Question: I need to make a header in HTML/CSS that should look like this:

There are 3 sections containind different elements, always both vertically und horizontally centered.
The middle section should be able to receive arbitrary number of images. Depending on user actions, new images will be added.
Any suggestions?
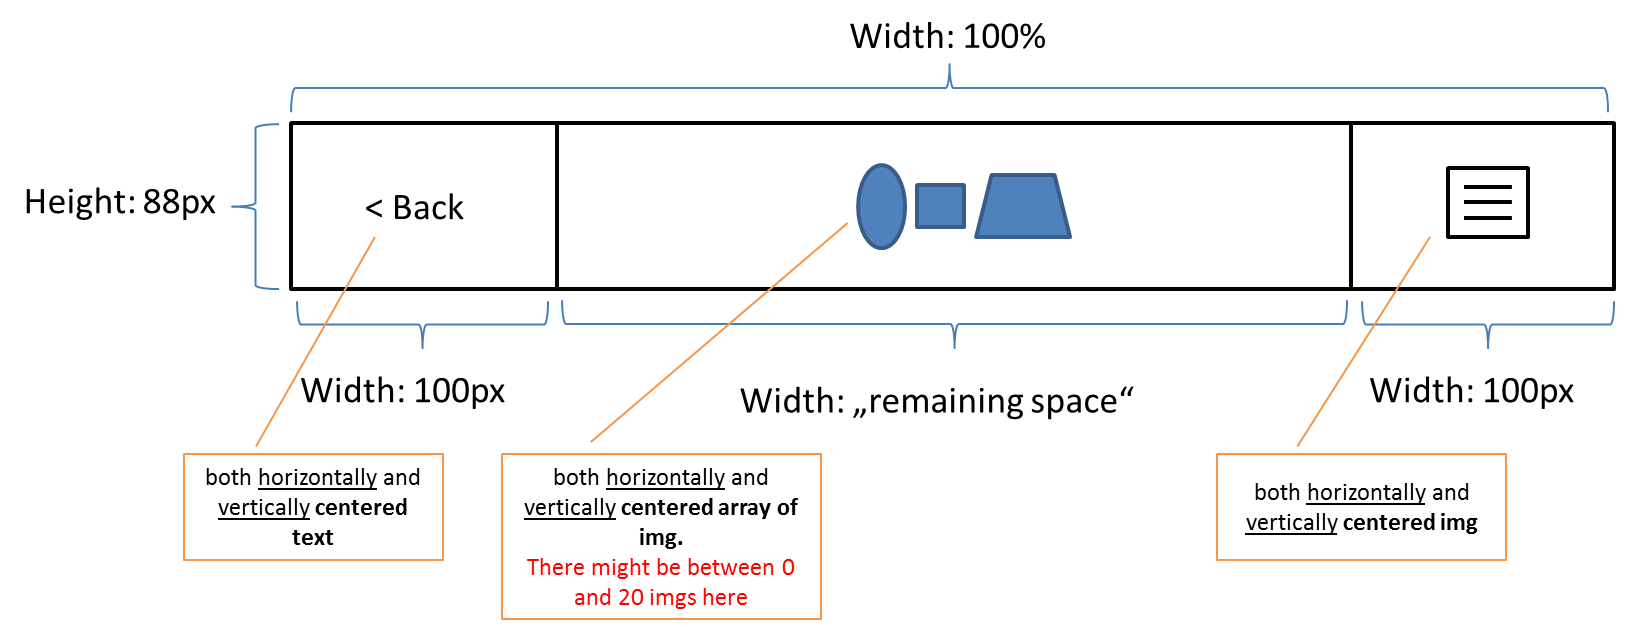
Answer: Here is the fiddle for you:
'''
<table class="table">
<td id="left"> < Back</td>
<td id="middle"></td>
<td id="right"><img src="https://encrypted-tbn1.gstatic.com/images?q=tbn:ANd9GcTx_UltN7oNiHFwk7-pGEkunHaXz8Nk3o3-eKNUHzktoZuM-BT7Pg" /></td>
</table>
'''
'''
.table
{
width:100%;
height:88px;
text-align: center;
border:1px solid black;
}
#left
{
width:100px;
height:88px;
border:1px solid black;
}
#middle
{
width:auto;
height:88px;
border:1px solid black;
}
#middle img
{
width:40px;
height:40px;
}
#right
{
width:100px;
height:88px;
border:1px solid black;
}
'''
'''
document.getElementById("middle").innerHTML += '<img src="https://encrypted-tbn1.gstatic.com/images?q=tbn:ANd9GcTx_UltN7oNiHFwk7-pGEkunHaXz8Nk3o3-eKNUHzktoZuM-BT7Pg" />' ;
document.getElementById("middle").innerHTML += '<img src="https://encrypted-tbn1.gstatic.com/images?q=tbn:ANd9GcTx_UltN7oNiHFwk7-pGEkunHaXz8Nk3o3-eKNUHzktoZuM-BT7Pg" />' ; // and so on....
'''
<URL>
Hope this helps.